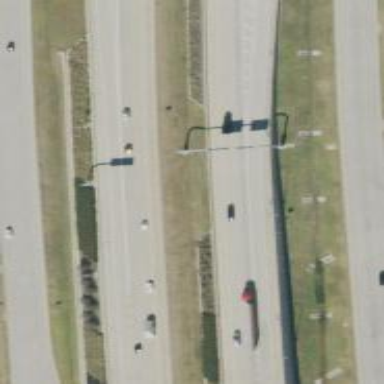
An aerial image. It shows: Motorway junction.